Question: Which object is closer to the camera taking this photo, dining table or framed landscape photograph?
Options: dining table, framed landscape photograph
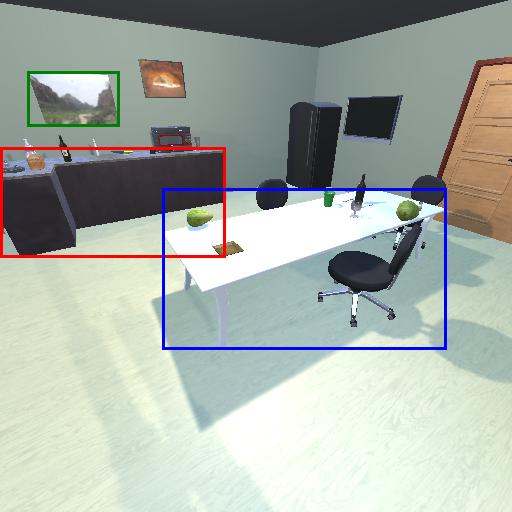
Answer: dining table